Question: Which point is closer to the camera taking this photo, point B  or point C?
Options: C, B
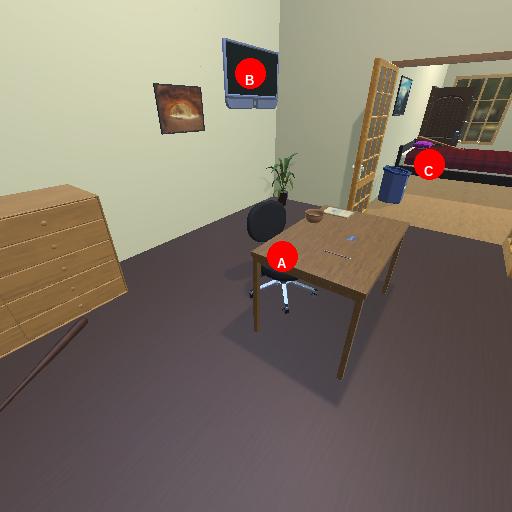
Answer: C